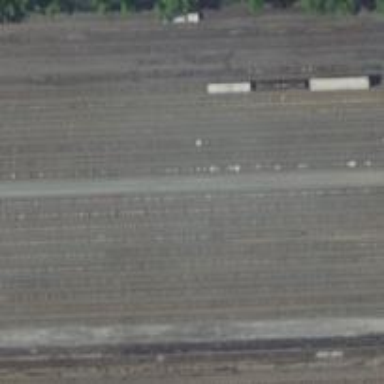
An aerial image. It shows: Abandoned railway siding.